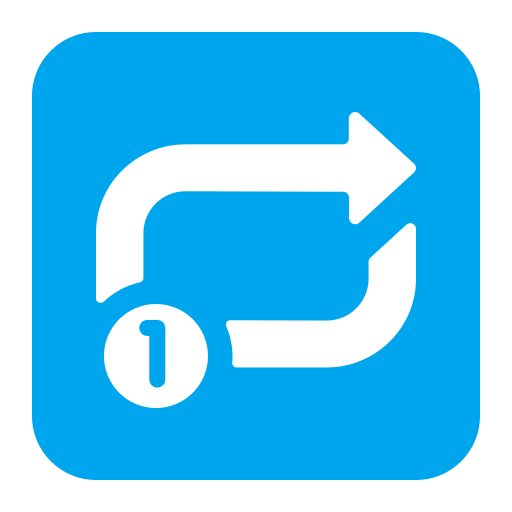
repeat single button flat